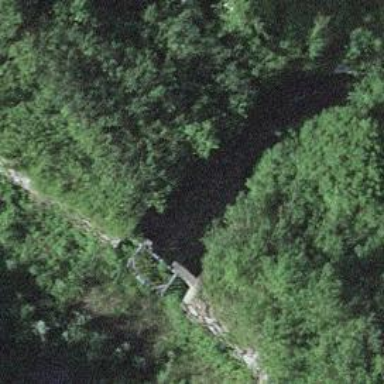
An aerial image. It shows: Retaining wall.